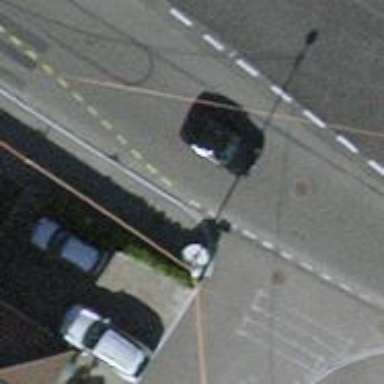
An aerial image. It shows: Kerb serving as barrier.